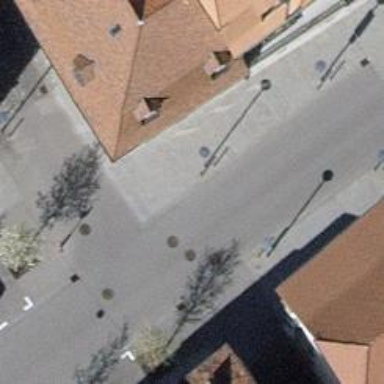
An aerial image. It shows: Bollard.